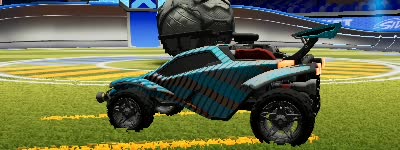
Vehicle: octane